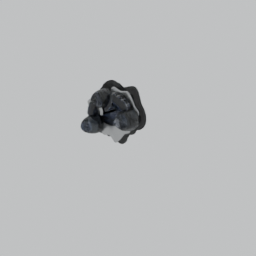
Label: architecture